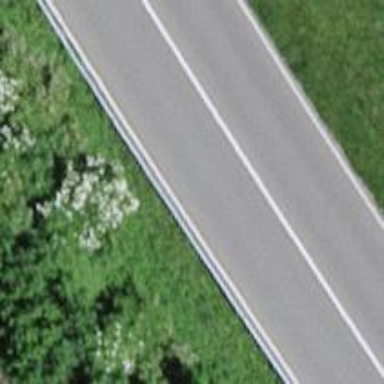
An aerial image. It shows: Primary road with asphalt surface.